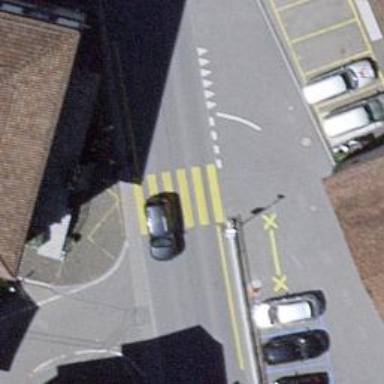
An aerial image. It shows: Zebra crossing on the road.